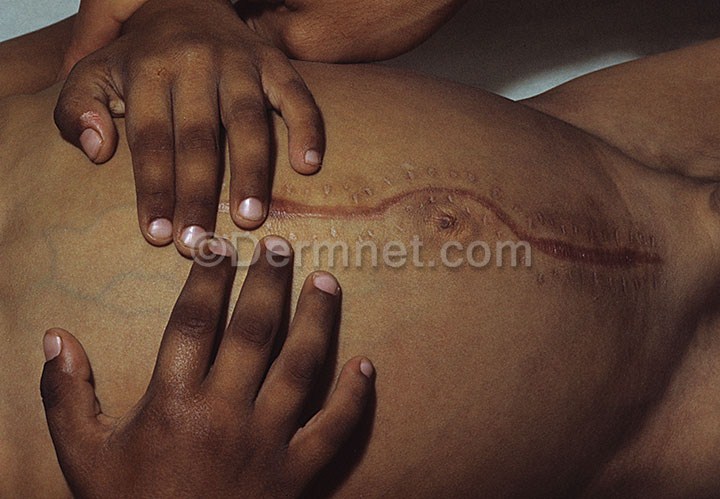
Disease: Systemic Disease